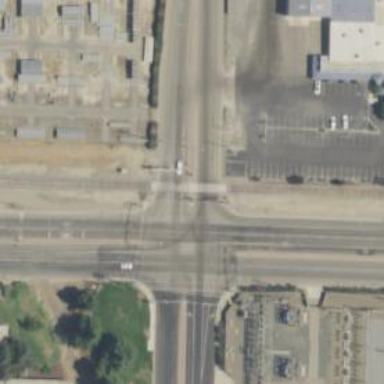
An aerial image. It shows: Crossing on the road with line markings.